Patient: sex M, age 65
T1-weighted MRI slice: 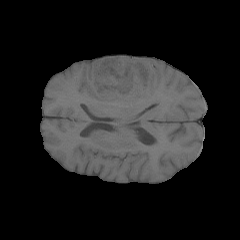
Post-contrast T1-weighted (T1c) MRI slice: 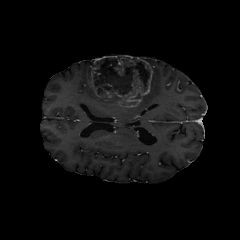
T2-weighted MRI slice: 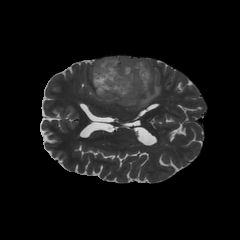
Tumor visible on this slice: yes
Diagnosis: Glioblastoma, IDH-wildtype
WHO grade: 4